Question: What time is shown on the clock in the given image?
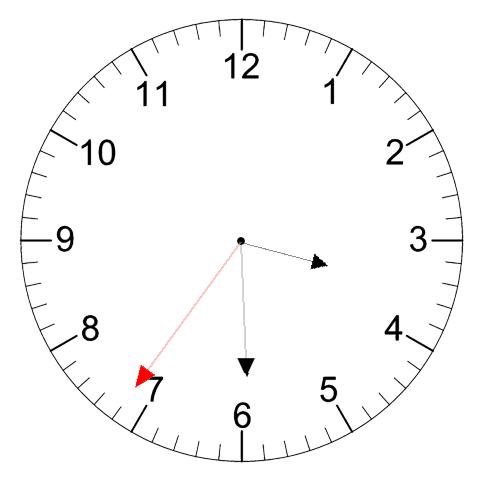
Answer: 03:29:36